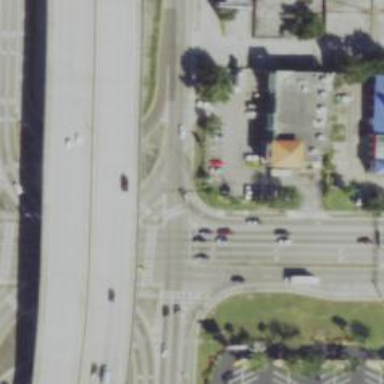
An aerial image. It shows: Asphalt road with primary link designation.